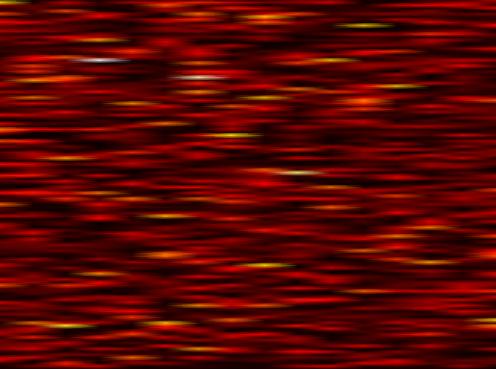
Label: UFMC